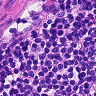
Metastatic tissue present: no